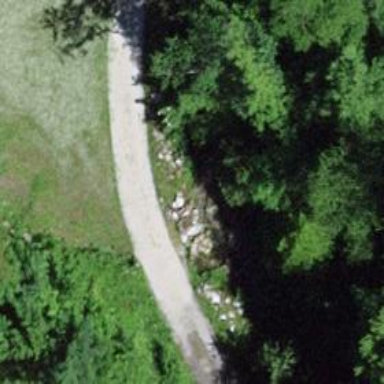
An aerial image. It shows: Culvert tunnel.